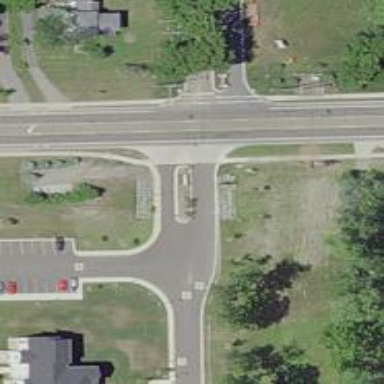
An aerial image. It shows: Unmarked crossing on footway.